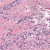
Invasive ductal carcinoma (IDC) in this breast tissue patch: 1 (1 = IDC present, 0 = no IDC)